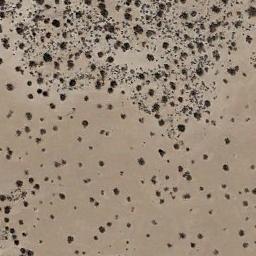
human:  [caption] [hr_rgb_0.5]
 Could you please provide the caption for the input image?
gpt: Chaparral is sparsely distributed in the sand .

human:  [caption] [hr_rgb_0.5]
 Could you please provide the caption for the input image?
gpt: A lot of small chaparrals grow in the desert .

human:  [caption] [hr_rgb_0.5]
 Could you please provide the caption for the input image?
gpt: The chaparral is consist of sparse bushes on the desert .

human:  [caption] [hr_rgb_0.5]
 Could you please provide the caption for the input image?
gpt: There are several trees and some weeds in this desert .

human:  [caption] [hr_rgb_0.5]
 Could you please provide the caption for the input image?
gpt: The plants in the chaparral are about the same size .